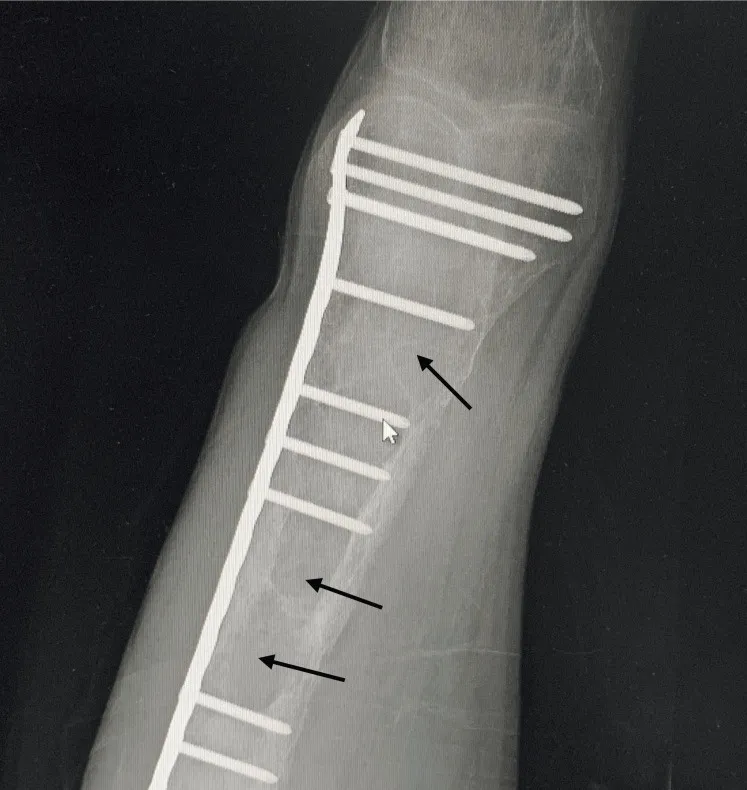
Multiple osteitis fibrosa cystica.
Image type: radiology (x_ray)